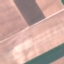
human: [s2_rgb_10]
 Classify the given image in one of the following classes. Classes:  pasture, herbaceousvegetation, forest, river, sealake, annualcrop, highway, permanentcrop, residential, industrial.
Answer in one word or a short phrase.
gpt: AnnualCrop